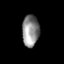
Tissue: prostate
Cell type: Epithelial cells
Senescence score: 0.3412
Nuclear area (px): 527
Mean DAPI intensity: 138.617